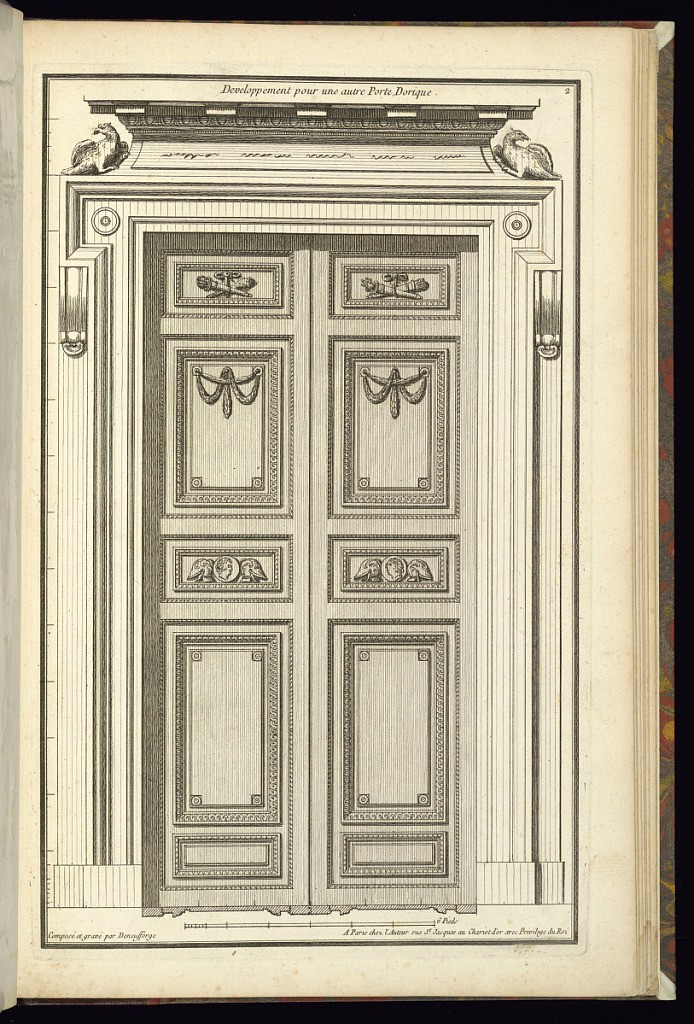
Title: Developpement pour une autre Porte Dorique
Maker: Jean-François de Neufforge, Flemish, 1714–1791
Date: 1768
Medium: Engraving on paper
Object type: Print
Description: Design for a door decorated according to the principles of the Doric order, and with griffons, helmets, quivers, ribbon twist, garland, and portrait medallions as ornament. The plate is signed and numbered.